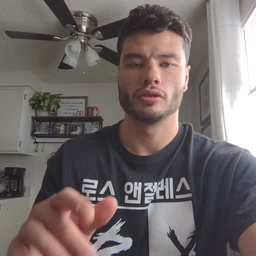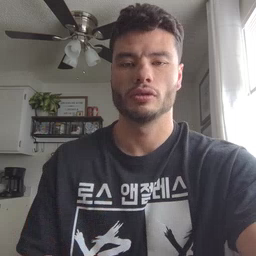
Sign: cute